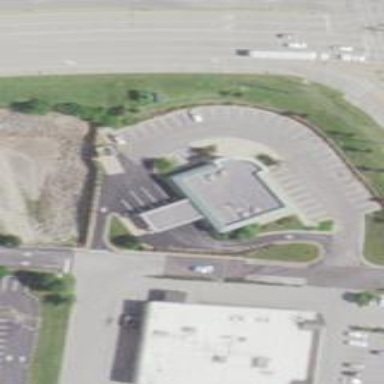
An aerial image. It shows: Retail area.